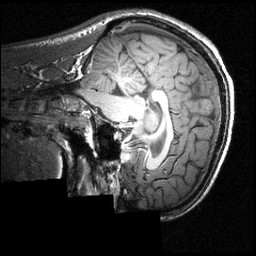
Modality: T1w
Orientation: sagittal
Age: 24
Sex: male
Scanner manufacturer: siemens
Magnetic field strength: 3.951 T
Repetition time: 1.5 s
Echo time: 0.00335 s